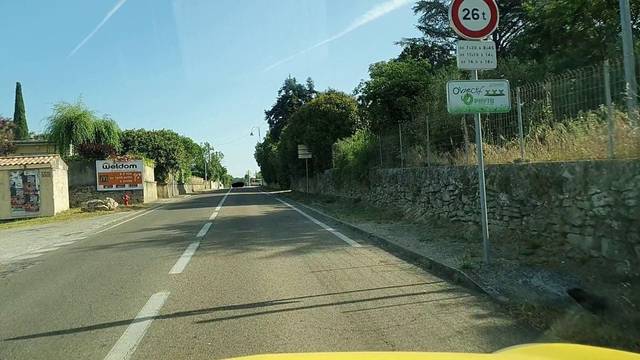
Region: France
Coordinates: 43.998, 4.414